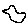
Label: bird